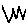
Label: zigzag